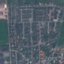
Label: Residential